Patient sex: M
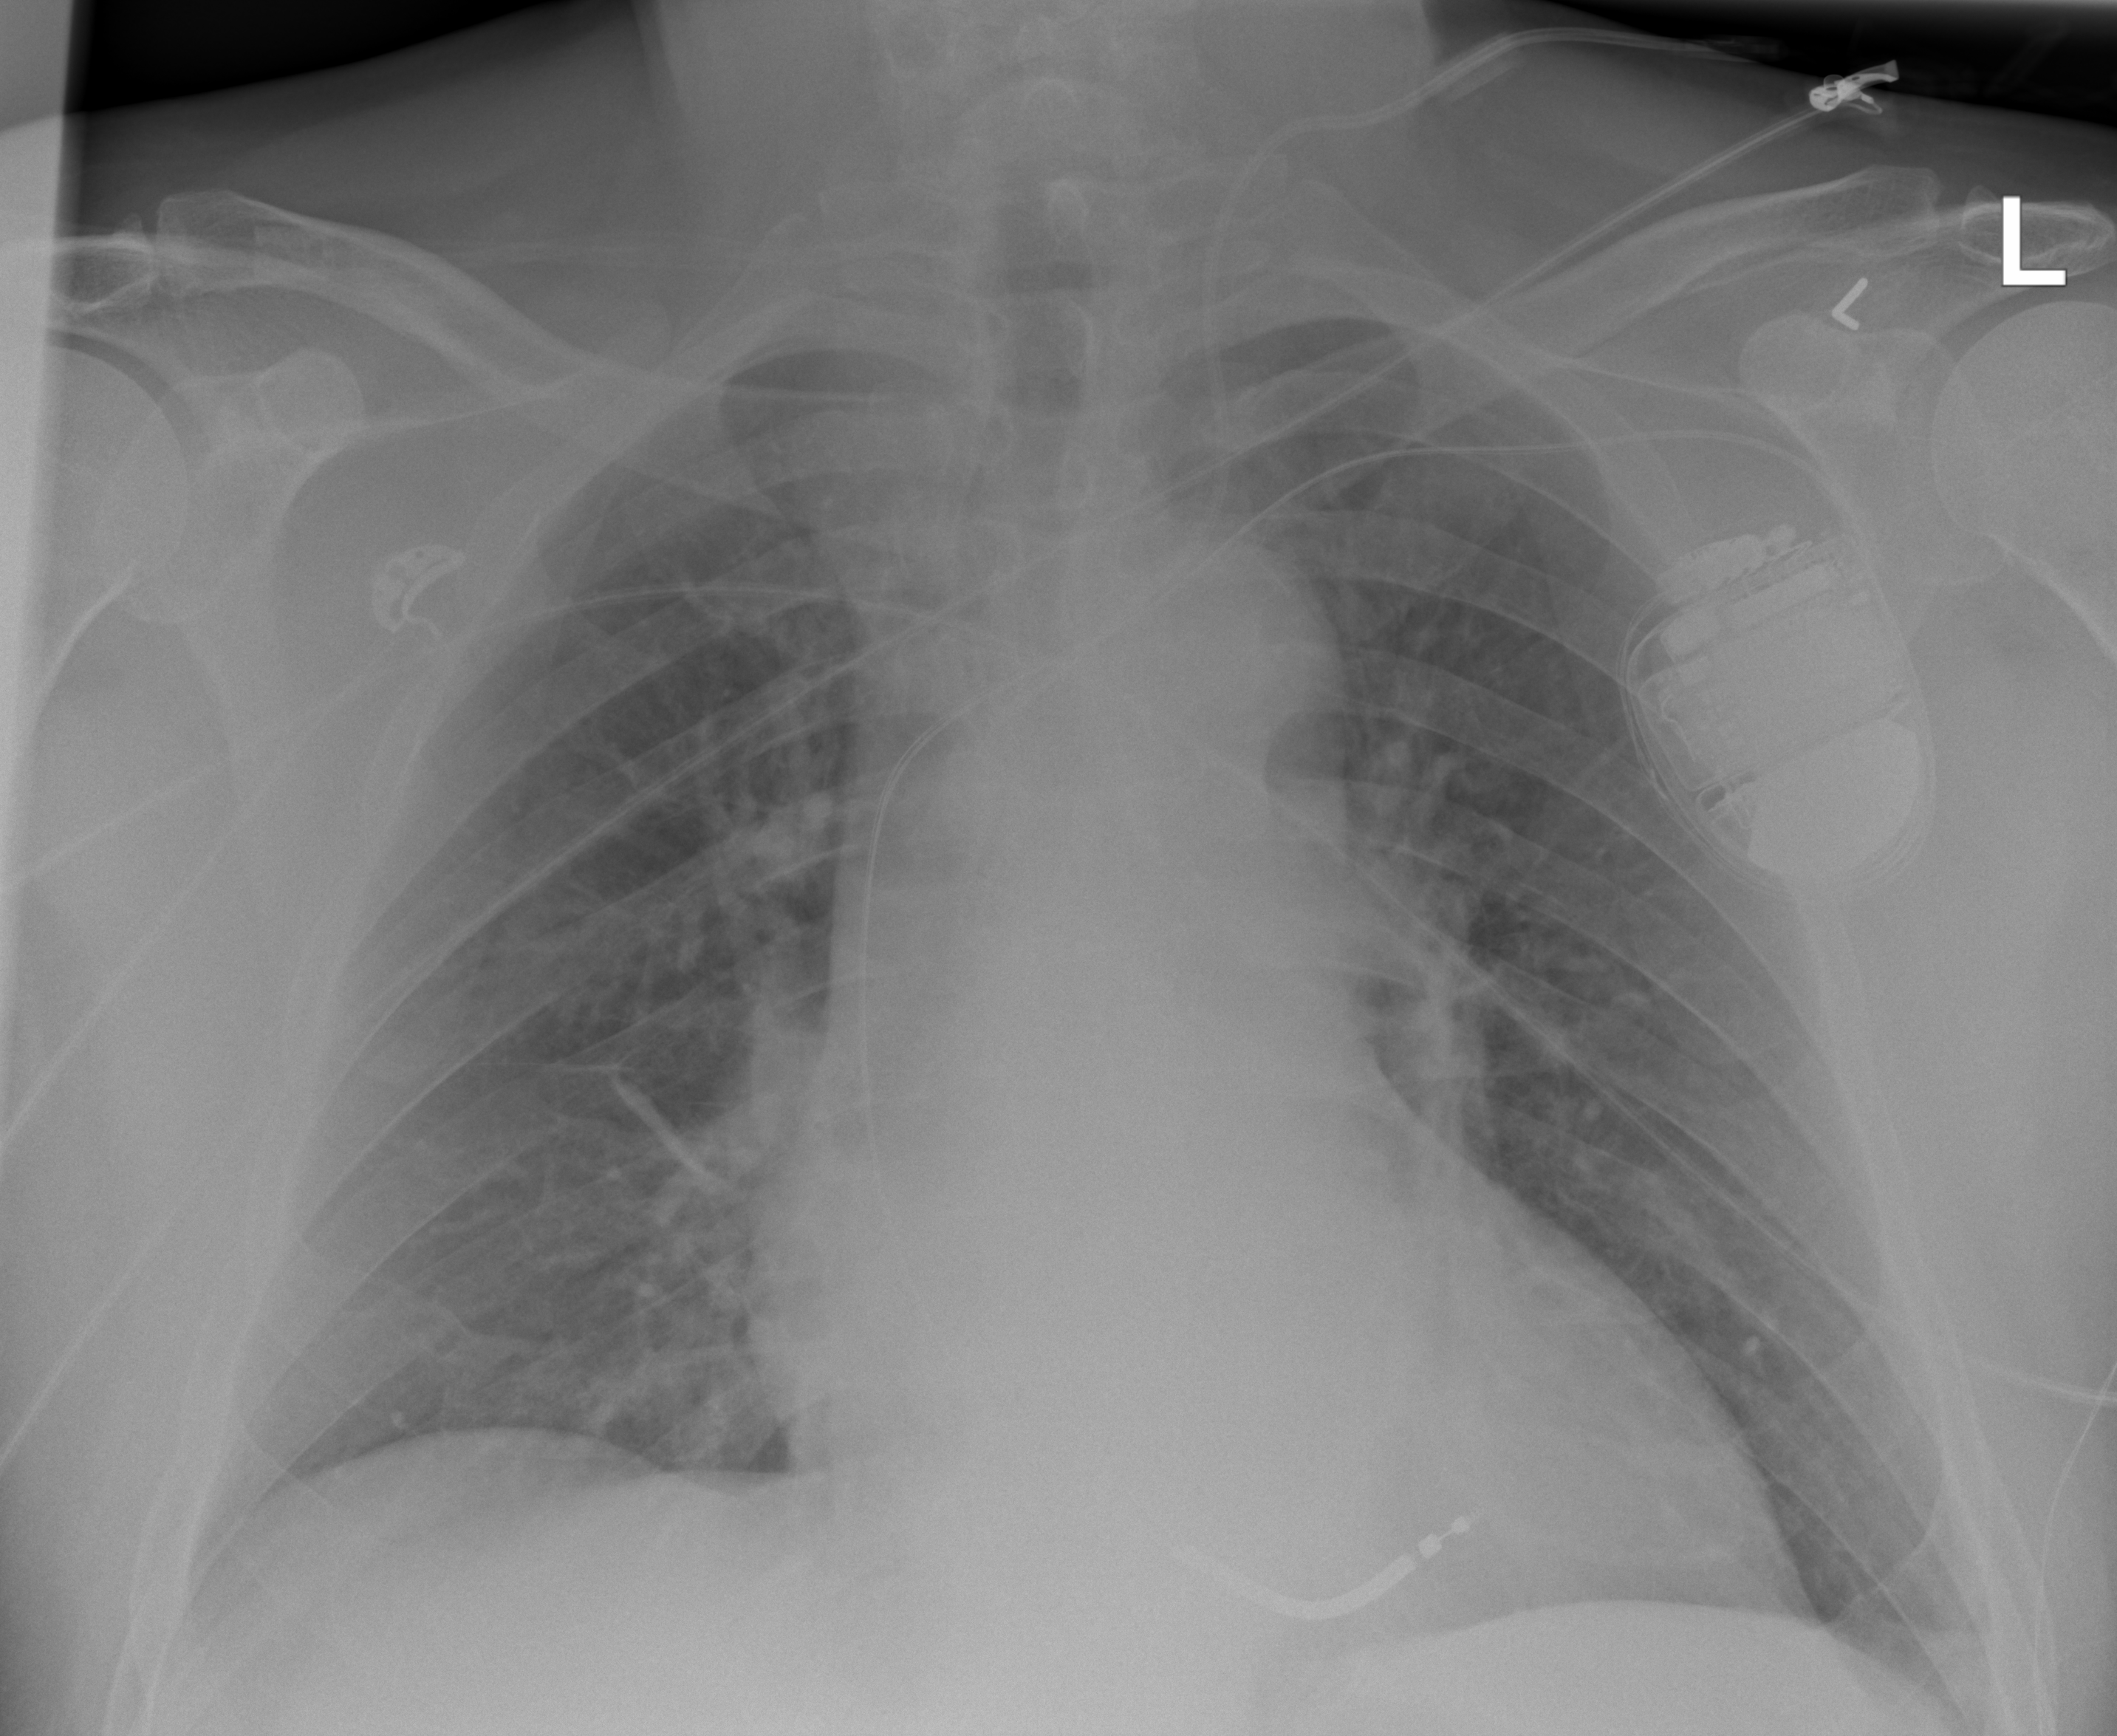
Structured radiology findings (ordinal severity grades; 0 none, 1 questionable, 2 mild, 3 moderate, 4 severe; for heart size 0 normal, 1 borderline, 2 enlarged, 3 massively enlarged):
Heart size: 1
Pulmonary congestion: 2
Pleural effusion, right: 0
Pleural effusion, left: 0
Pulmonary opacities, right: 0
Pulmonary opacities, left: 0
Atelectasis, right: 2
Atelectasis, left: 2